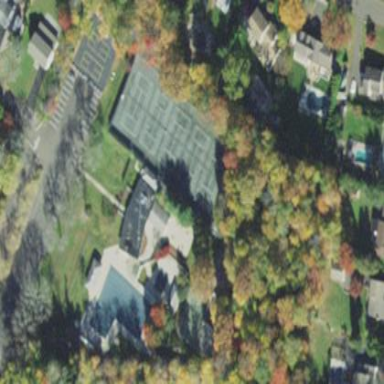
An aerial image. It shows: Clay tennis court pitch.